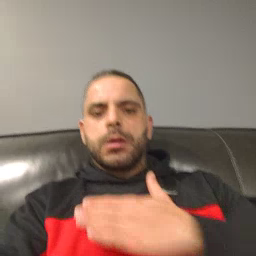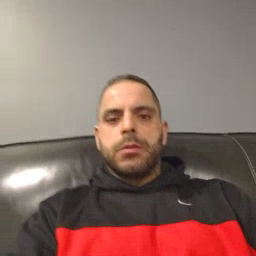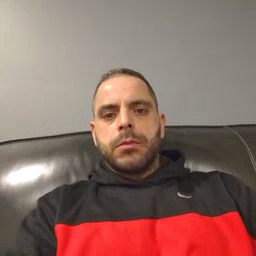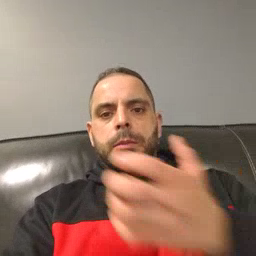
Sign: mad